Question: I parsed my xml file successfully, but now I am getting null value. so what mistake I make in my coding I don't know. I want to display my string value in my screen. Now I am trying to display that string value in text view format, but I am getting null value......
my xml file:
'''
<Mobiles>
<Mobile>
<Phone>Nokia 1108</Phone>
<Network>GSM 900/1800 MHz</Network>
<Size>106x46x20 mm</Size>
<Ringtones>mono</Ringtones>
<SMS>yes</SMS>
<MMS>no</MMS>
<Email>no</Email>
<InstantMessaging >no</InstantMessaging>
</Mobile>
<Mobile>
<Phone>Nokia 1109</Phone>
<Network>GSM 900/1800 MHz</Network>
<Size>106x46x20 mm</Size>
<Ringtones>mono</Ringtones>
<SMS>yes</SMS>
<MMS>no</MMS>
<Email>no</Email>
<InstantMessaging >no</InstantMessaging>
</Mobile>
<Mobile>
<Phone>Nokia 1110</Phone>
<Network>GSM 900/1800 MHz</Network>
<Size>106x46x20 mm</Size>
<Ringtones>mono</Ringtones>
<SMS>yes</SMS>
<MMS>no</MMS>
<Email>no</Email>
<InstantMessaging >no</InstantMessaging>
</Mobile>
<Mobile>
<Phone>Nokia 1111</Phone>
<Network>GSM 900/1800 MHz</Network>
<Size>106x46x20 mm</Size>
<Ringtones>mono</Ringtones>
<SMS>yes</SMS>
<MMS>no</MMS>
<Email>no</Email>
<InstantMessaging >no</InstantMessaging>
</Mobile>
</Mobiles>
'''
output:

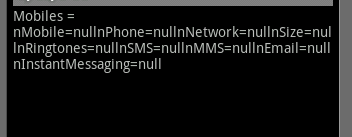
Answer: why do you have true in endElement method?
'''
if (localName.equals("Mobiles")) {
this.in_Mobiles = true;
'''
this could leads to always override mobiles and not setting correct field.